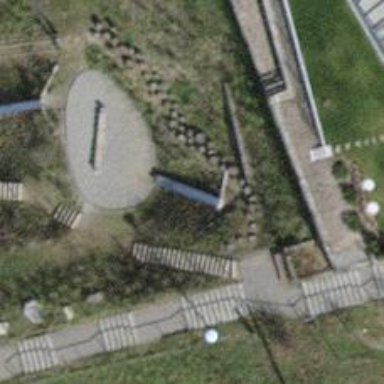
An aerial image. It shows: Playground featuring slide.